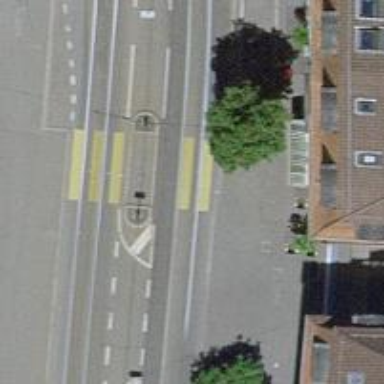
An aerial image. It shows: Kerb barrier.